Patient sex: M
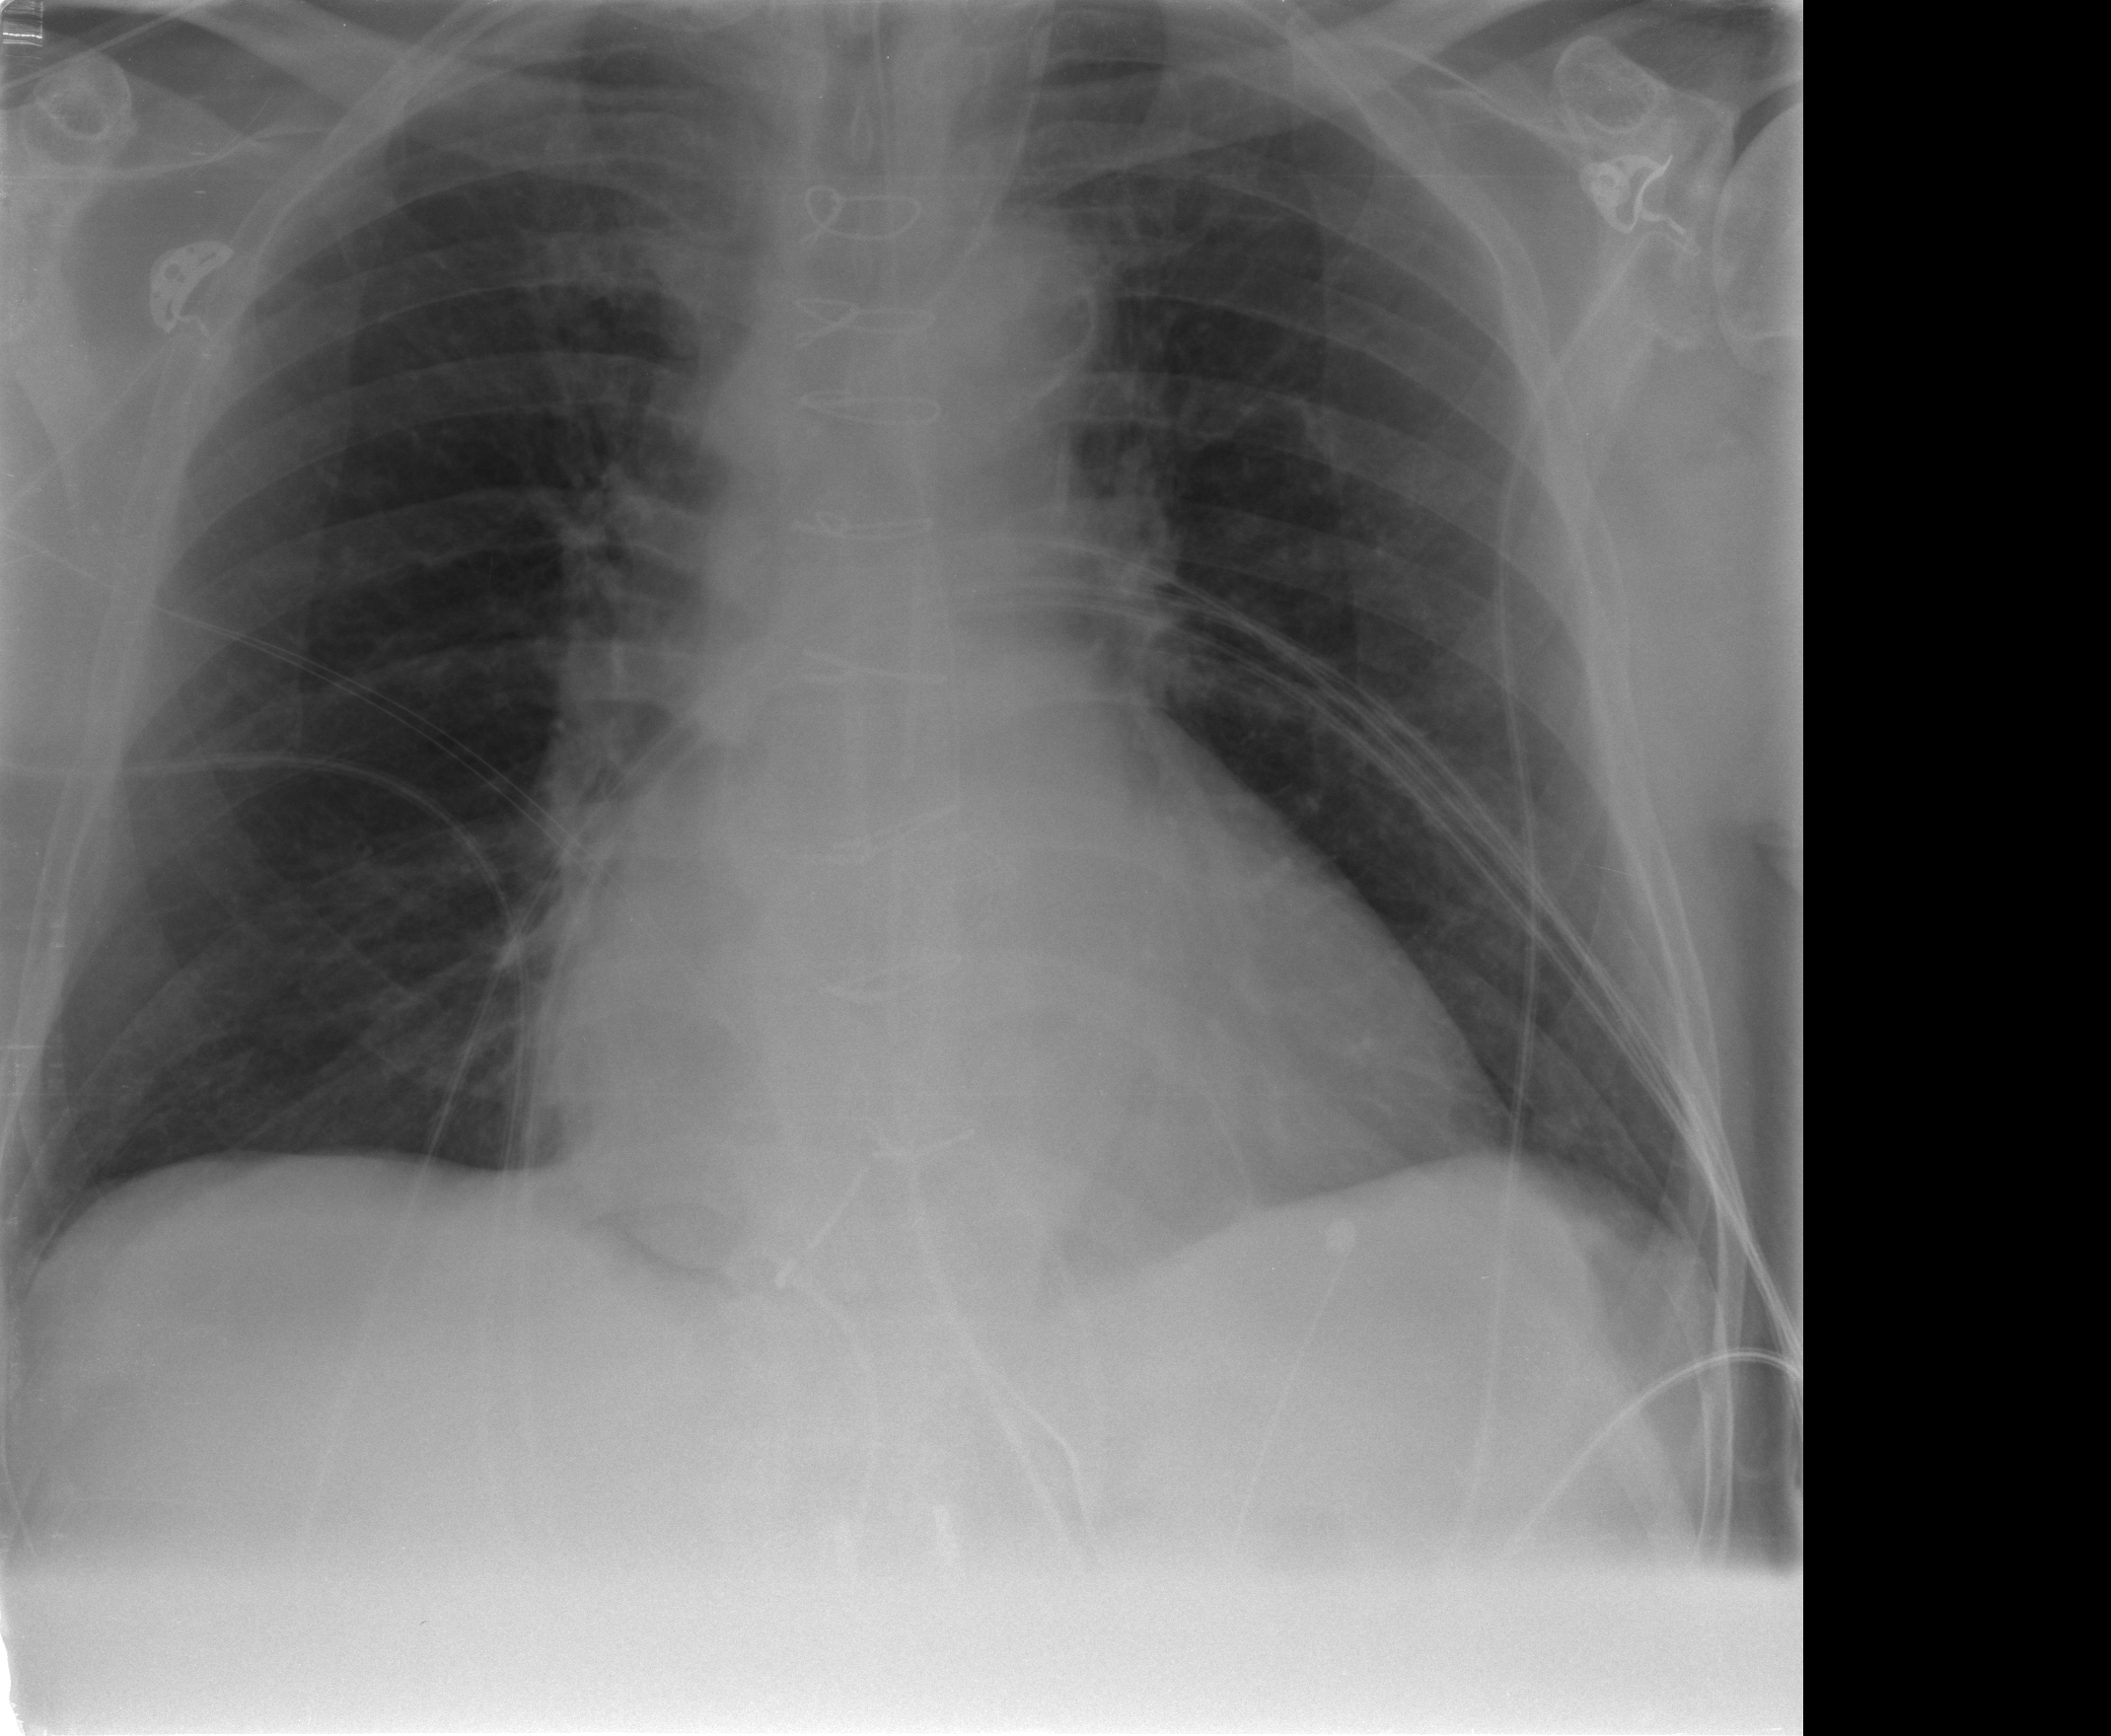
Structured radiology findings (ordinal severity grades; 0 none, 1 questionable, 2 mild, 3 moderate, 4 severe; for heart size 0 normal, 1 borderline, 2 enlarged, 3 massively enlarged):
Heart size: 0
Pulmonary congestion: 0
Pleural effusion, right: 0
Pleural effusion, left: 0
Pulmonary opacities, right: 0
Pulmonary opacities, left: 0
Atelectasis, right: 0
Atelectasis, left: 2